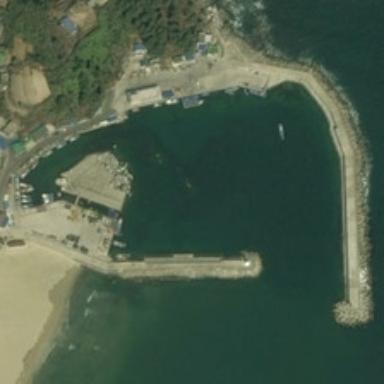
Many green trees are near a port with several boats .